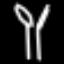
Label: palm tree